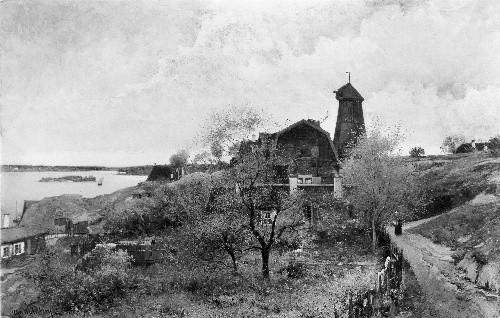
Title: A Day in October, near Waxholm, Sweden
Artist: Alfred Wahlberg
Artist bio: Swedish, Stockholm 1834–1906 Tranås
Date: 1873
Object type: Painting
Classification: Paintings
Medium: Oil on canvas
Dimensions: 41 x 64 1/2 in. (104.1 x 163.8 cm)
Department: European Paintings
Credit line: Catharine Lorillard Wolfe Collection, Bequest of Catharine Lorillard Wolfe, 1887
Accession year: 1887
Repository: Metropolitan Museum of Art, New York, NY
Tags: Windmills|Villages|Landscapes